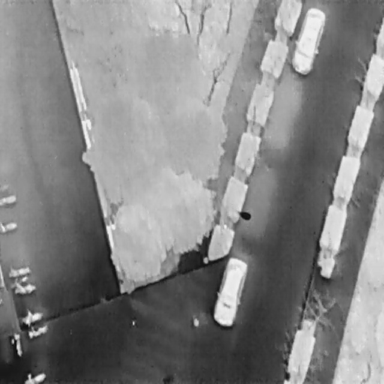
There are two Cars in the infrared image.